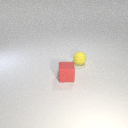
small yellow rubber sphere to the right of small red rubber cube